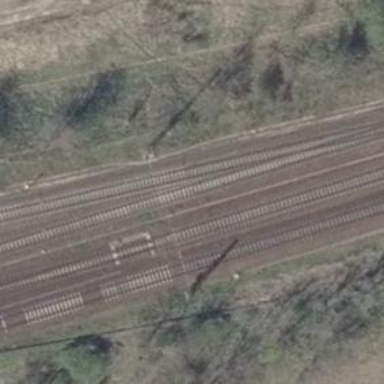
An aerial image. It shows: Railway signal.